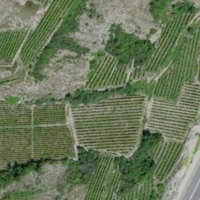
EUNIS habitat code: 40
Species observed at this site:
Opuntia humifusa